Interaction volume radius: 10 \u00c5
Interaction volume height: 20 \u00c5
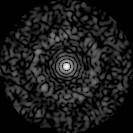
Disorder parameter: 0.8336